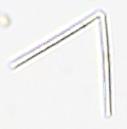
Label: Thalassionema